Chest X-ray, AP view. Patient: 46 years old, sex F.
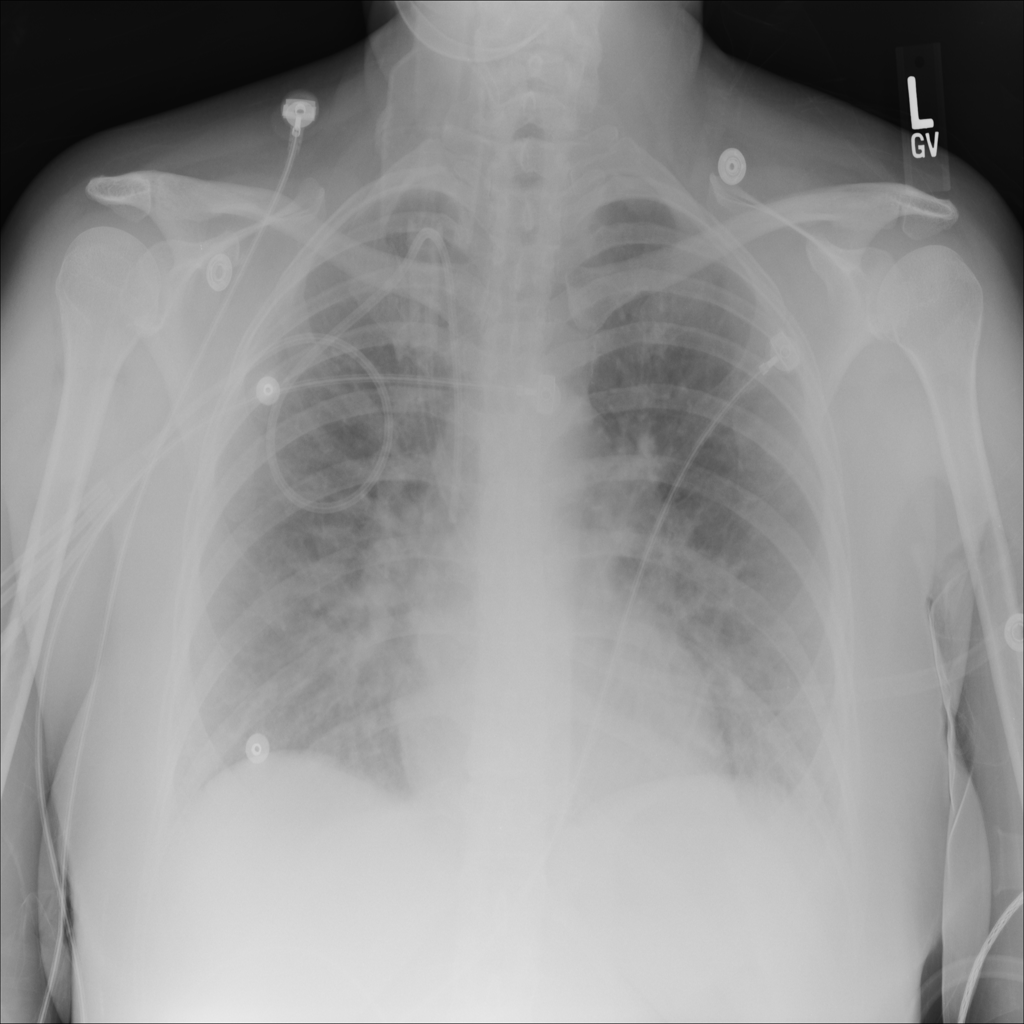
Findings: Infiltration